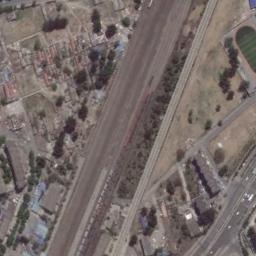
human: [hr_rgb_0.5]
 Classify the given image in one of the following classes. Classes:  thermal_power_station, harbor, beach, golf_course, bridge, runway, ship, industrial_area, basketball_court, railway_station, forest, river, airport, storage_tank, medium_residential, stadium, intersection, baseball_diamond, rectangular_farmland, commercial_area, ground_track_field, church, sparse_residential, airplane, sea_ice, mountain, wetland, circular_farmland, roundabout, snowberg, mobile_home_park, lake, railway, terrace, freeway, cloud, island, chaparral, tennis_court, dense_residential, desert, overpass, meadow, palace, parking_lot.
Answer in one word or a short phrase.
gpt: railway